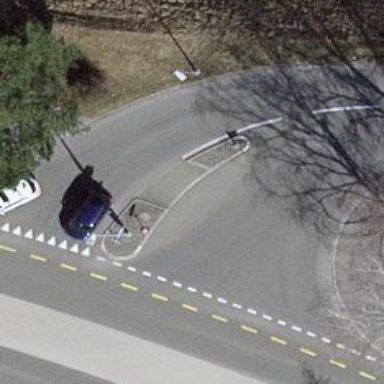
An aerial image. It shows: Unmarked crossing with pedestrian island.